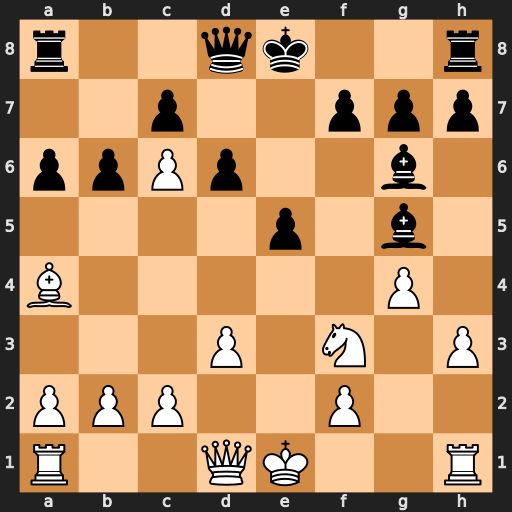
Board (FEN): r2qk2r/2p2ppp/ppPp2b1/4p1b1/B5P1/3P1N1P/PPP2P2/R2QK2R
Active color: w
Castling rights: KQkq
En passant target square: -
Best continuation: h4 Bf4 h5